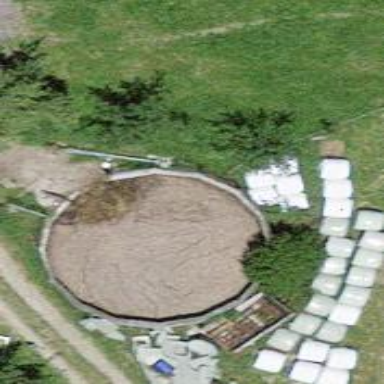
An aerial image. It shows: Silo.